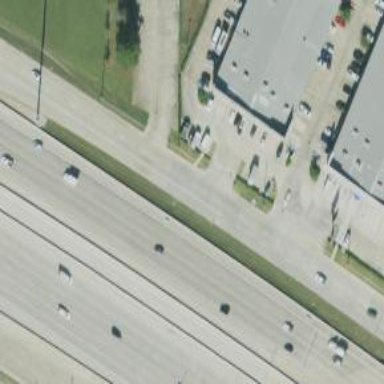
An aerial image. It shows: Secondary road with frontage road alongside.